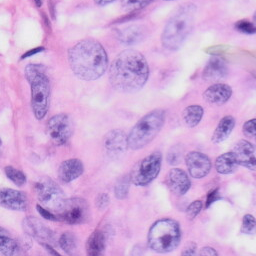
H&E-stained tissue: Skin